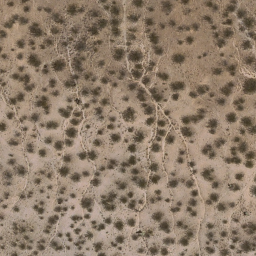
Label: chaparral